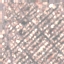
Land use / land cover: Residential